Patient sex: F
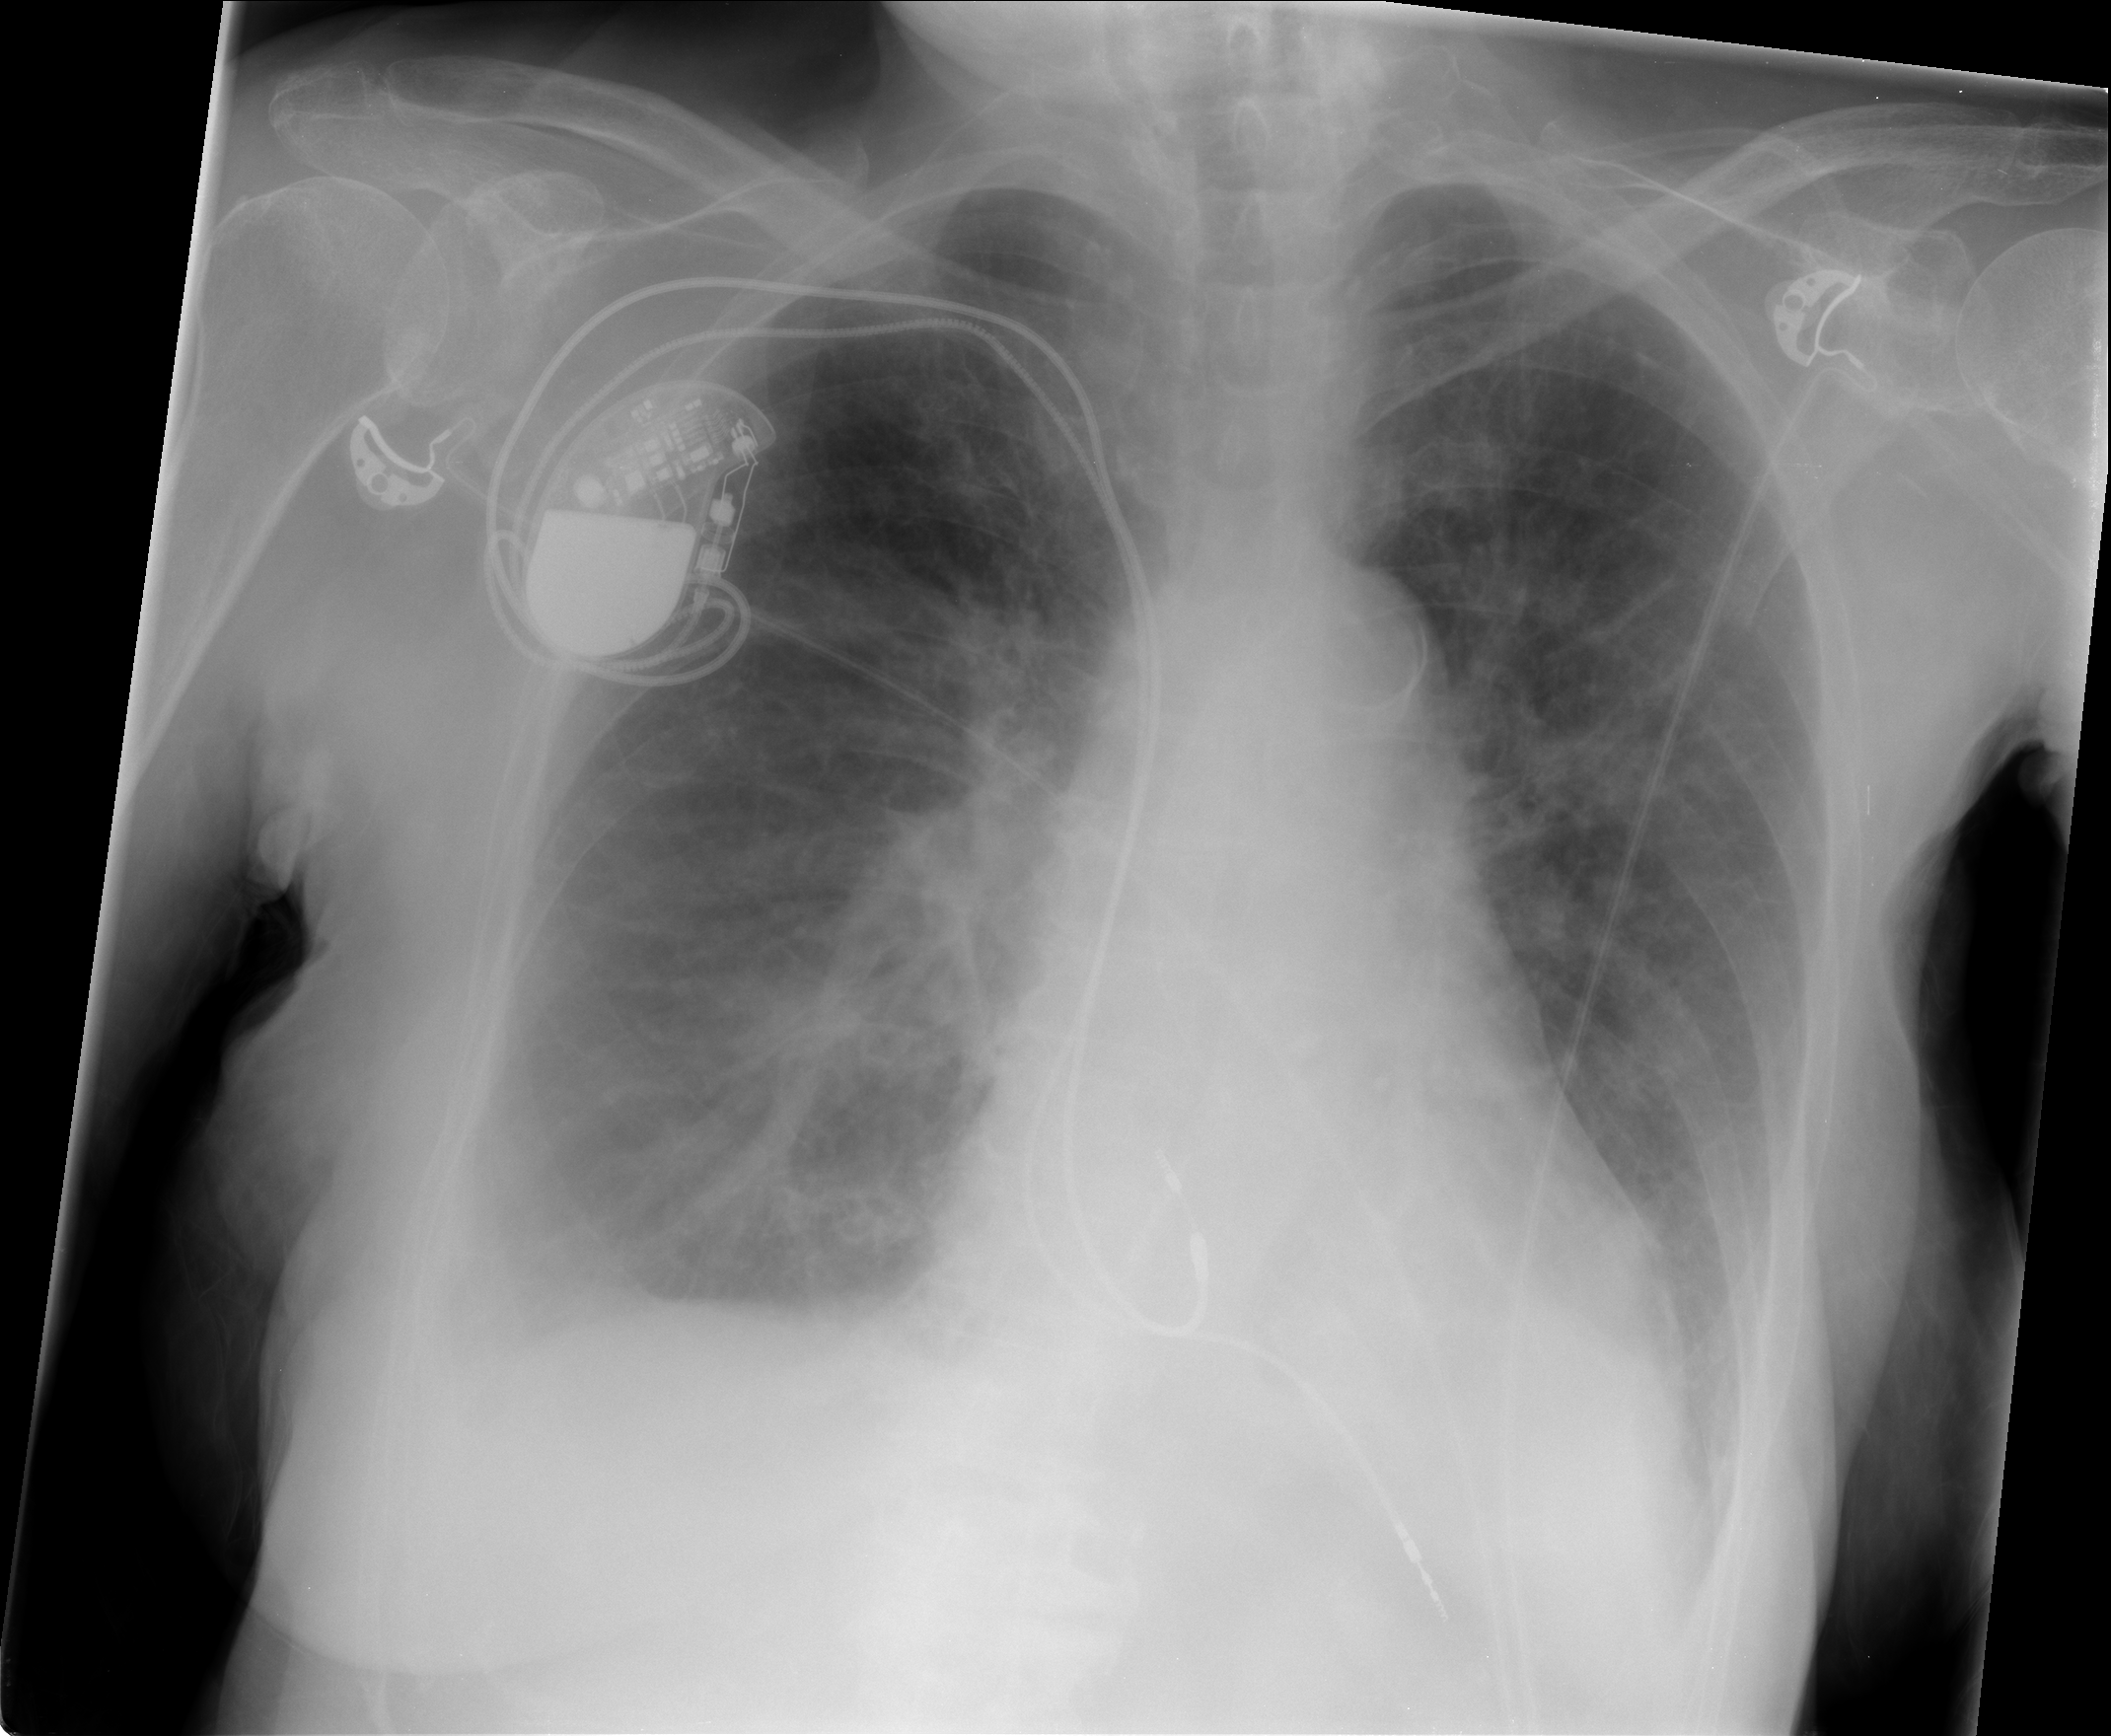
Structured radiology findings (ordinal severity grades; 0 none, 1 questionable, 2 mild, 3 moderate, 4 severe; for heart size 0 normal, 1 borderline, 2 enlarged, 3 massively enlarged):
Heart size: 2
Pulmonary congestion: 2
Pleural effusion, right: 2
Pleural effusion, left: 1
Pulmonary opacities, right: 0
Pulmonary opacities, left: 0
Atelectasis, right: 2
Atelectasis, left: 2